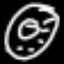
Label: donut